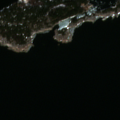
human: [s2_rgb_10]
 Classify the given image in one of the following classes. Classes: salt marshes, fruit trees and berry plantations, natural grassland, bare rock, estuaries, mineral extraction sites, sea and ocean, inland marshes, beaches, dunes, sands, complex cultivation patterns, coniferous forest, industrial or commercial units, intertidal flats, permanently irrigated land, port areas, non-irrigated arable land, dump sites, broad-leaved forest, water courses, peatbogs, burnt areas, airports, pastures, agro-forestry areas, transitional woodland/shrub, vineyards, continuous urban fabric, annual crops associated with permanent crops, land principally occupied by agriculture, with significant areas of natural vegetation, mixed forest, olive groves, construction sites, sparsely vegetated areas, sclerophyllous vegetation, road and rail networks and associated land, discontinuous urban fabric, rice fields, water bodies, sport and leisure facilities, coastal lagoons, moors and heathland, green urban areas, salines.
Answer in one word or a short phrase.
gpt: coniferous forest, sea and ocean